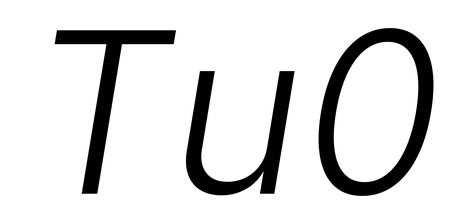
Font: Inter-Italic_Light_Italic